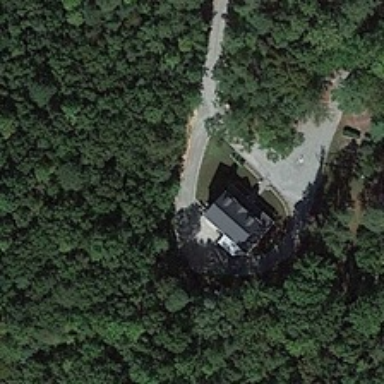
A building near a road is surrounded by many green trees .